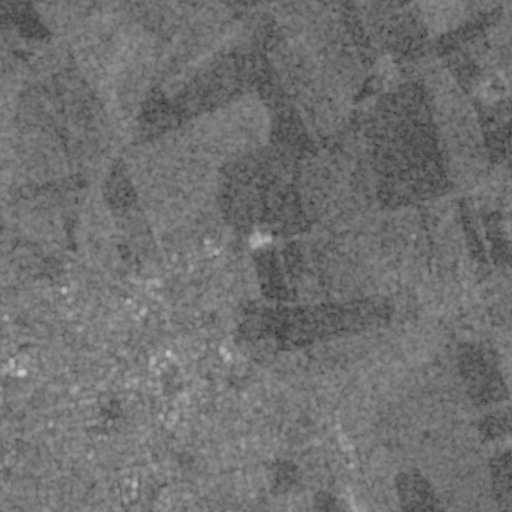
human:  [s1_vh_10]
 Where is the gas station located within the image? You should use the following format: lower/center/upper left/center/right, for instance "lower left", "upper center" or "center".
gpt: The gas station is located in the lower left of the image.
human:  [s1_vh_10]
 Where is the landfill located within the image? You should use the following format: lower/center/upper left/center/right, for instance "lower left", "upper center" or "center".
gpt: The landfill is located in the lower right of the image.
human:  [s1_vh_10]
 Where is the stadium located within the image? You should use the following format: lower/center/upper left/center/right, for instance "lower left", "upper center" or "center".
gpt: The stadium is located in the lower left of the image.
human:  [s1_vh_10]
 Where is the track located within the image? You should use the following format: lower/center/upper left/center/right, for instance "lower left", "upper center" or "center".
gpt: The track is located in the lower left of the image.
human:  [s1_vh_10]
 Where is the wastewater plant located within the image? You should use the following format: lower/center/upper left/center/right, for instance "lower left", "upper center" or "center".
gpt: The wastewater plant is located in the center left of the image.
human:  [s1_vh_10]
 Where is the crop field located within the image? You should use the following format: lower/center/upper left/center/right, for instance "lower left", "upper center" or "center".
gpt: There is no crop field in the image.

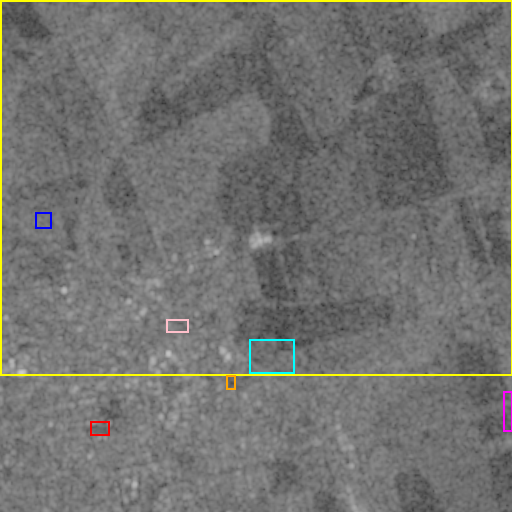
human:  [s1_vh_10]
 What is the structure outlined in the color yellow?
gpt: The structure outlined in yellow is a crop field.
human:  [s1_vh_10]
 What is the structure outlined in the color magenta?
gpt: The structure outlined in magenta is a landfill.
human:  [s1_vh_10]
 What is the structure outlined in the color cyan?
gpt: The structure outlined in cyan is a park.
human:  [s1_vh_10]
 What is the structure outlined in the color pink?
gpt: The structure outlined in pink is a parking lot.
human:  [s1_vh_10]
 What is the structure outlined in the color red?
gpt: The structure outlined in red is a stadium.
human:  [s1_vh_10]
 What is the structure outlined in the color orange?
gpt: The structure outlined in orange is a track.
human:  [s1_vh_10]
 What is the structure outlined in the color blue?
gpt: The structure outlined in blue is a wastewater plant.
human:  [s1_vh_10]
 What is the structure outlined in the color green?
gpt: There is no green outline.